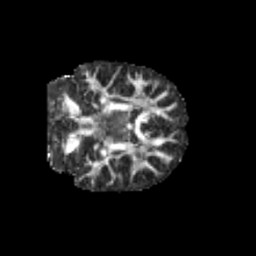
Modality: FA
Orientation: coronal
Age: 11
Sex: male
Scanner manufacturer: siemens
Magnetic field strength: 3 T
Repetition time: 3.8 s
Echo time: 0.07 s